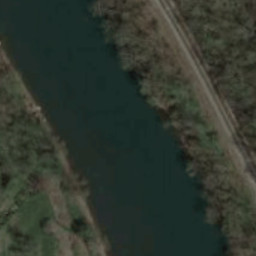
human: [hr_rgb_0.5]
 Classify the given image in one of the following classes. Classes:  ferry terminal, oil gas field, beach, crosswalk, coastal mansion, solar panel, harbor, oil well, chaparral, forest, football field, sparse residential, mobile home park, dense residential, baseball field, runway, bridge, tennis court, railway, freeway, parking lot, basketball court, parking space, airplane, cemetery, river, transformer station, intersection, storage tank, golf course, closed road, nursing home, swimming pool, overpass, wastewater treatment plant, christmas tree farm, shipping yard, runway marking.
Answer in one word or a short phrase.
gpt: river